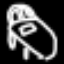
Label: bed